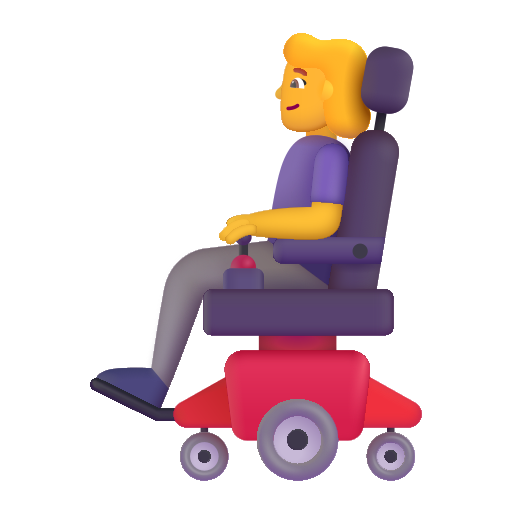
woman in motorized wheelchair color default